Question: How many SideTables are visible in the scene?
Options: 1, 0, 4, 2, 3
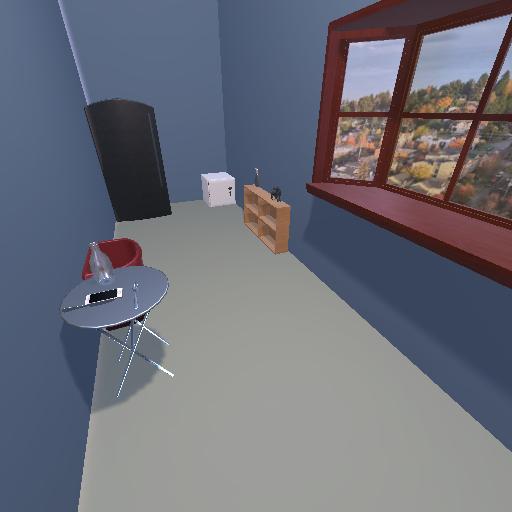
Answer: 1